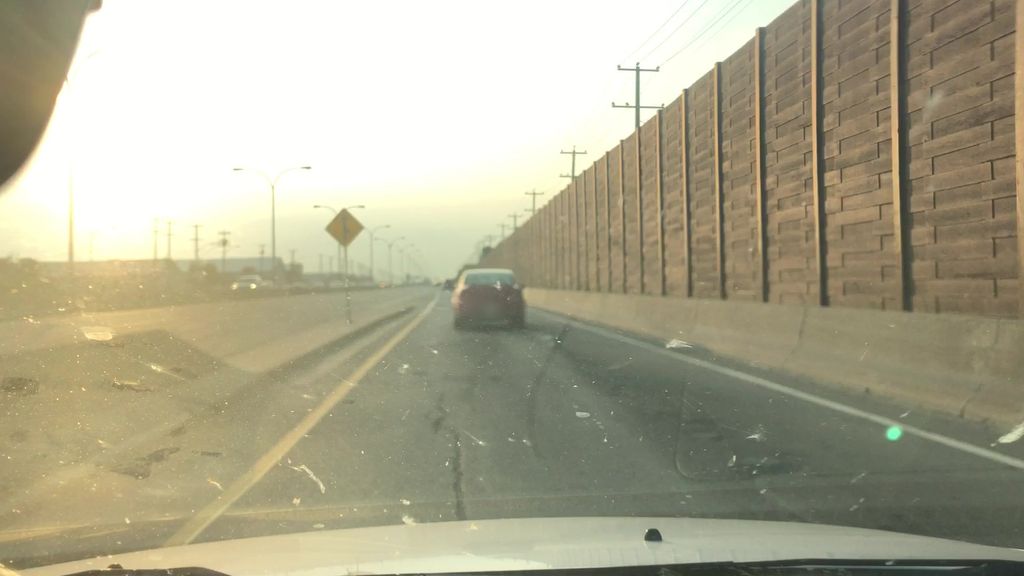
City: edmonton